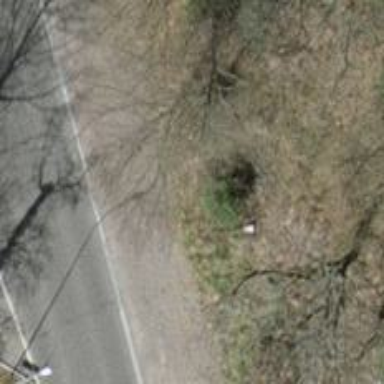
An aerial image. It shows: Pipeline marker.